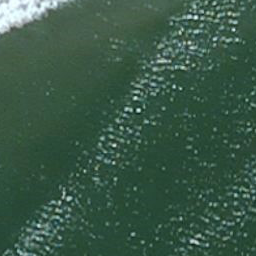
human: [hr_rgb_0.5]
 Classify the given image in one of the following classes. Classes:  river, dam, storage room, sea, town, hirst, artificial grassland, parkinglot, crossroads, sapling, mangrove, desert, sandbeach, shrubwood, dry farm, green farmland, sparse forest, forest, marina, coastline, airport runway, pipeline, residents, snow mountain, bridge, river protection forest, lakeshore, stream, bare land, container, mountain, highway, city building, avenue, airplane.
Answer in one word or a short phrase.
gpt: sea